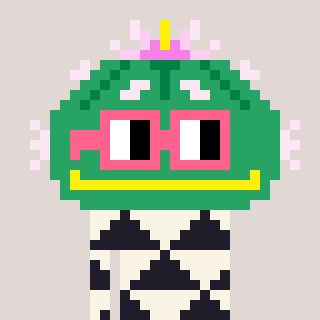
a pixel art character with square pink glasses, a peyote-shaped head and a grayscale-colored body on a warm background